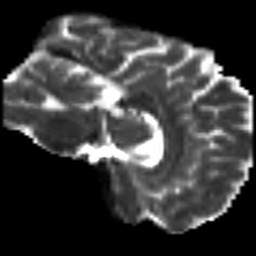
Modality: T2w
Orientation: sagittal
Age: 46
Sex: male
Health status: ill
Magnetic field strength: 3 T
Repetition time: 9 s
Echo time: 0.093 s